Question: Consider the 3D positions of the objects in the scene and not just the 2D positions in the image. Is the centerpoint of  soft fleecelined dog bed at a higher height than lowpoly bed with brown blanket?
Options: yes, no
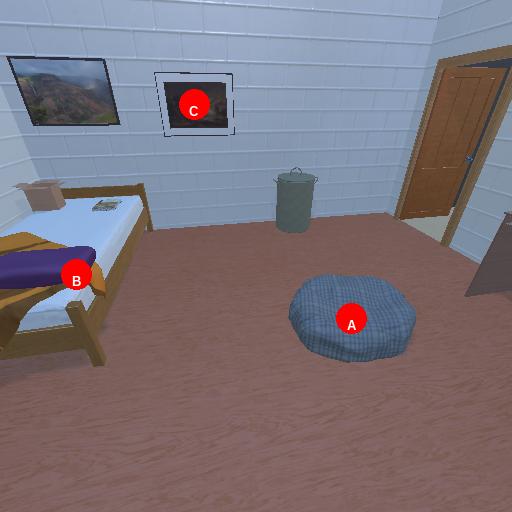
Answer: yes